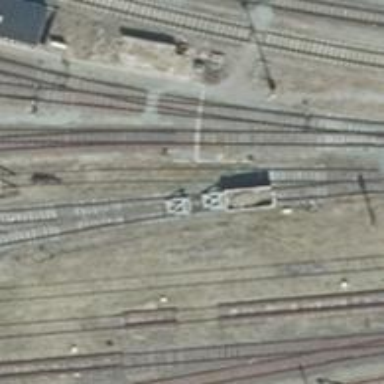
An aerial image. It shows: Railway switch.